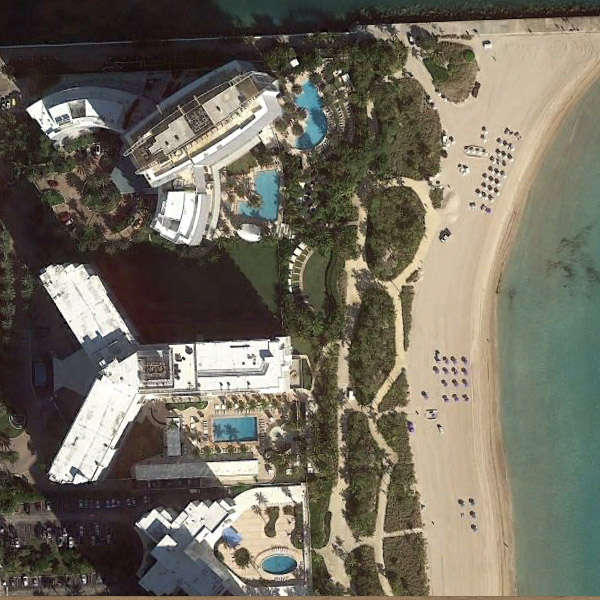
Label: Resort